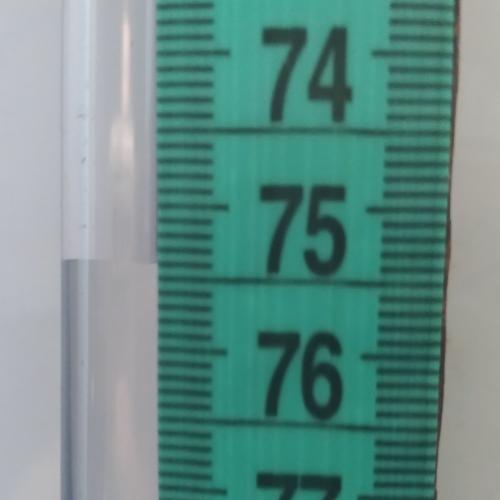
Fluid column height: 75.4 cm